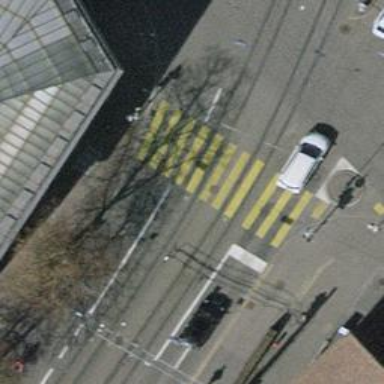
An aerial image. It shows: Footway with asphalt surface and crossing.